Question: Is it possible to open the Messages app programatically specifying the number and the message?

Instead of sending the message directly, I want to do this to allow people select a particular SIM before sending the message.
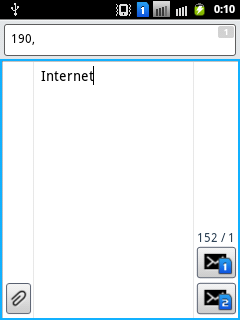
Answer: yes it is possible
'''
Intent intentsms = new Intent(Intent.ACTION_VIEW, Uri.parse("sms:"+phone));
intentsms.putExtra("sms_body", "text of massege");
startActivity(intentsms);
'''